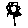
Label: flower